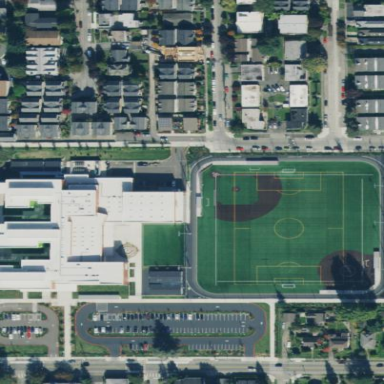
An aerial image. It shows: Multi-sport pitch with artificial turf for leisure activities.